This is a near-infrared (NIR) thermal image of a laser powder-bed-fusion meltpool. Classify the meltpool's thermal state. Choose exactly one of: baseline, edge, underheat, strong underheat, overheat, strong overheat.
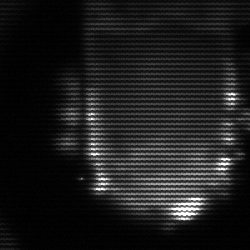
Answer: baseline